Question: I have a huge list of levels, and how much experience points are required for the level (progressing through levels in a game)
The list:
And I'd like to be able to return a level from that list based off xp.
So, for example if I had 200 xp, it would return that I am level 3.
And if I had 4,787,746 xp, it would return that I am level 88
(4,787,746 xp is between levels 88 and 89, so that's why I'd be level 88. You reach a new level only when you have at least the minimum amount of xp required for the level)
So I'd like to be able to achieve the above, without a huge mess of conditional statements. There must be a better way than doing that.
Here's the formula to get the amount of experience required for a level (in case that's of any help):

(L is the level you're calculating)
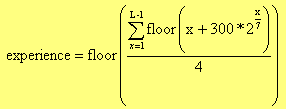
Answer: Simple:
'''
var levels =
Enumerable
.Range(1, 126)
.Select(L => (int)Math.Floor(
Enumerable
.Range(1, L - 1)
.Select(x => Math.Floor(x + 300 * System.Math.Pow(2.0, x / 7.0)))
.Sum() / 4.0))
.ToArray();
Func<int, int> getLevel = xp => levels.Where(x => x <= xp).Count();
'''
Then this:
'''
Console.WriteLine(getLevel(200));
Console.WriteLine(getLevel(<PHONE>));
'''
Gives this:
You could even do this:
'''
Func<int, int> getLevel = xp =>
Enumerable
.Range(1, 126)
.Select(L => (int)Math.Floor(
Enumerable
.Range(1, L - 1)
.Select(x => Math.Floor(x + 300 * System.Math.Pow(2.0, x / 7.0)))
.Sum() / 4.0))
.Where(x => x <= xp)
.Count();
'''
My timing tests show that this computes a value in under 1 ms so it shouldn't be a performance issue.